Field crop: maize
Growth stage: 1
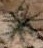
Species: salsola